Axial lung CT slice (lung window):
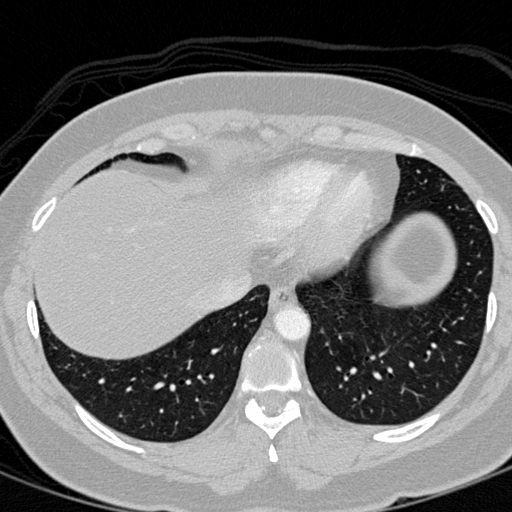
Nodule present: no